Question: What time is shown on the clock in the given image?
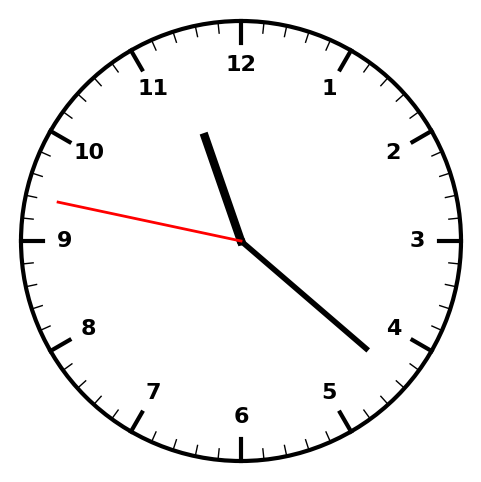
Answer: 11:21:47